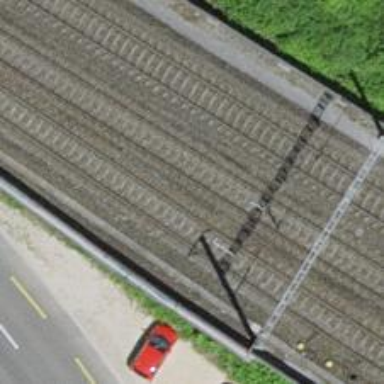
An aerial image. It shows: Single railway track with electrification through contact line.